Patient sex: M
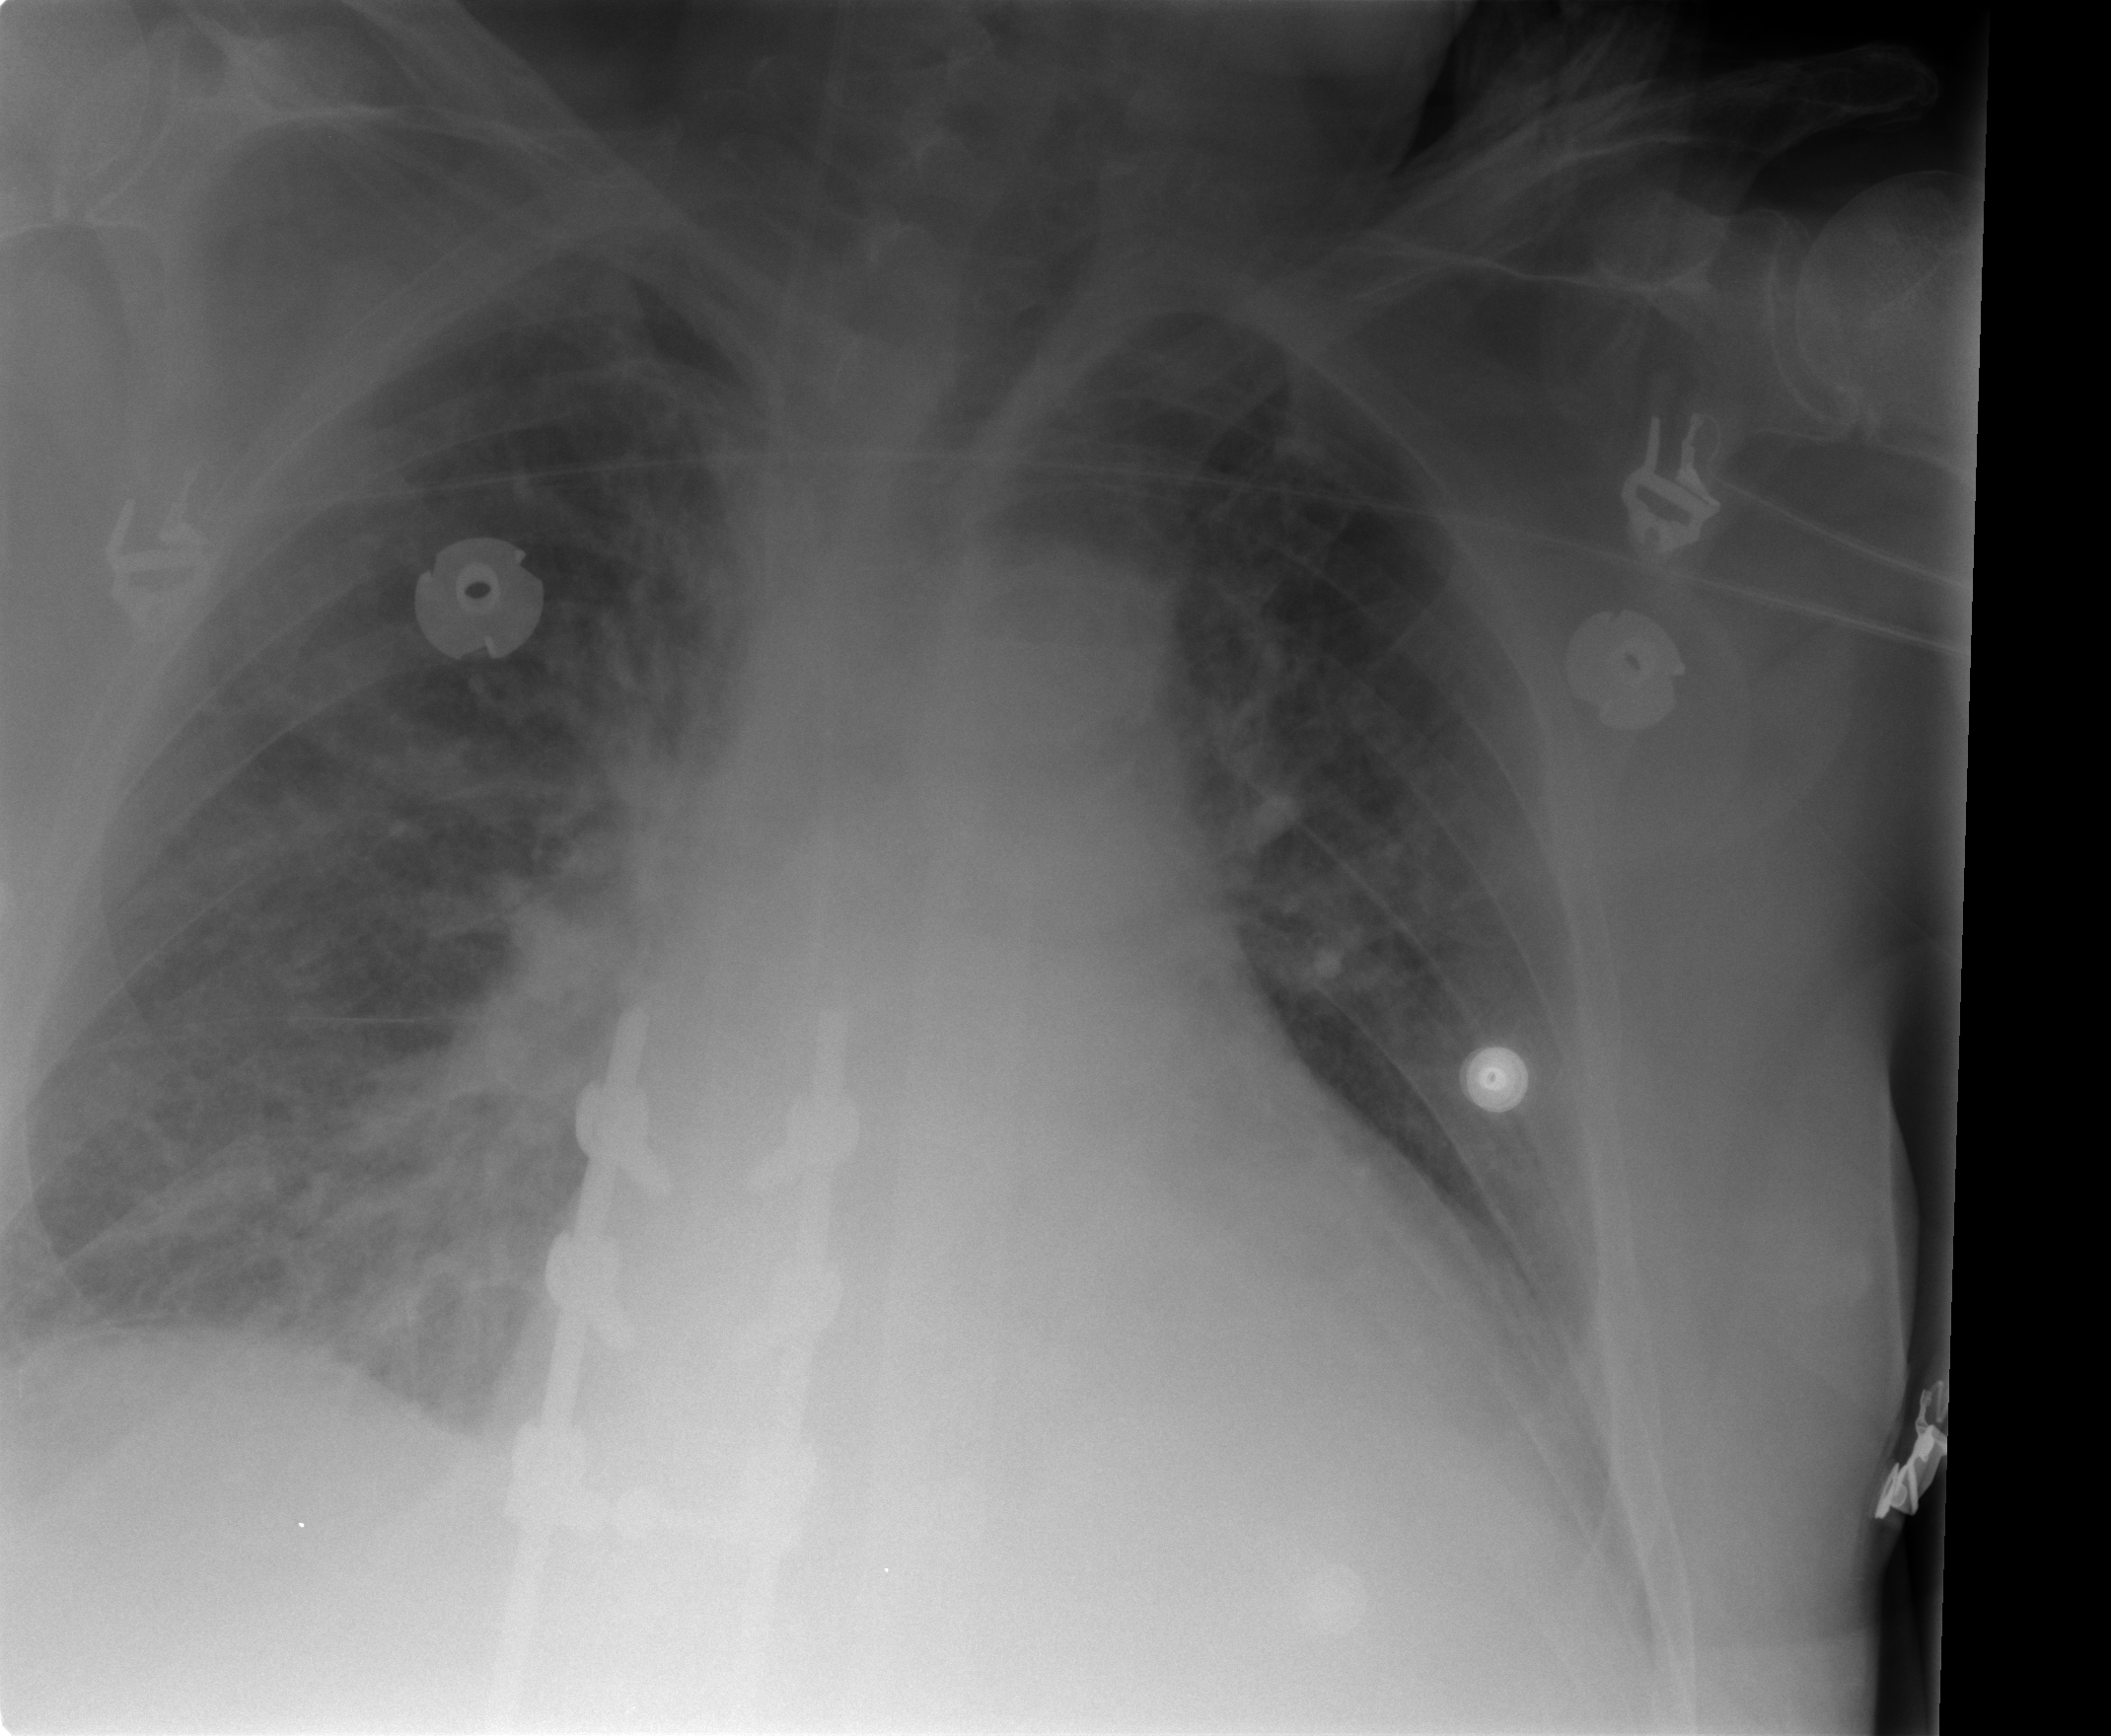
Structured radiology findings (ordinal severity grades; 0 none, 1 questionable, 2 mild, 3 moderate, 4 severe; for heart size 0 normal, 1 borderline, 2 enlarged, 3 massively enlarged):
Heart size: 3
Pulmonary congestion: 2
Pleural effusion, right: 0
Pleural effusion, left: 1
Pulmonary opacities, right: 3
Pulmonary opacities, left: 1
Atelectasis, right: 2
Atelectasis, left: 2